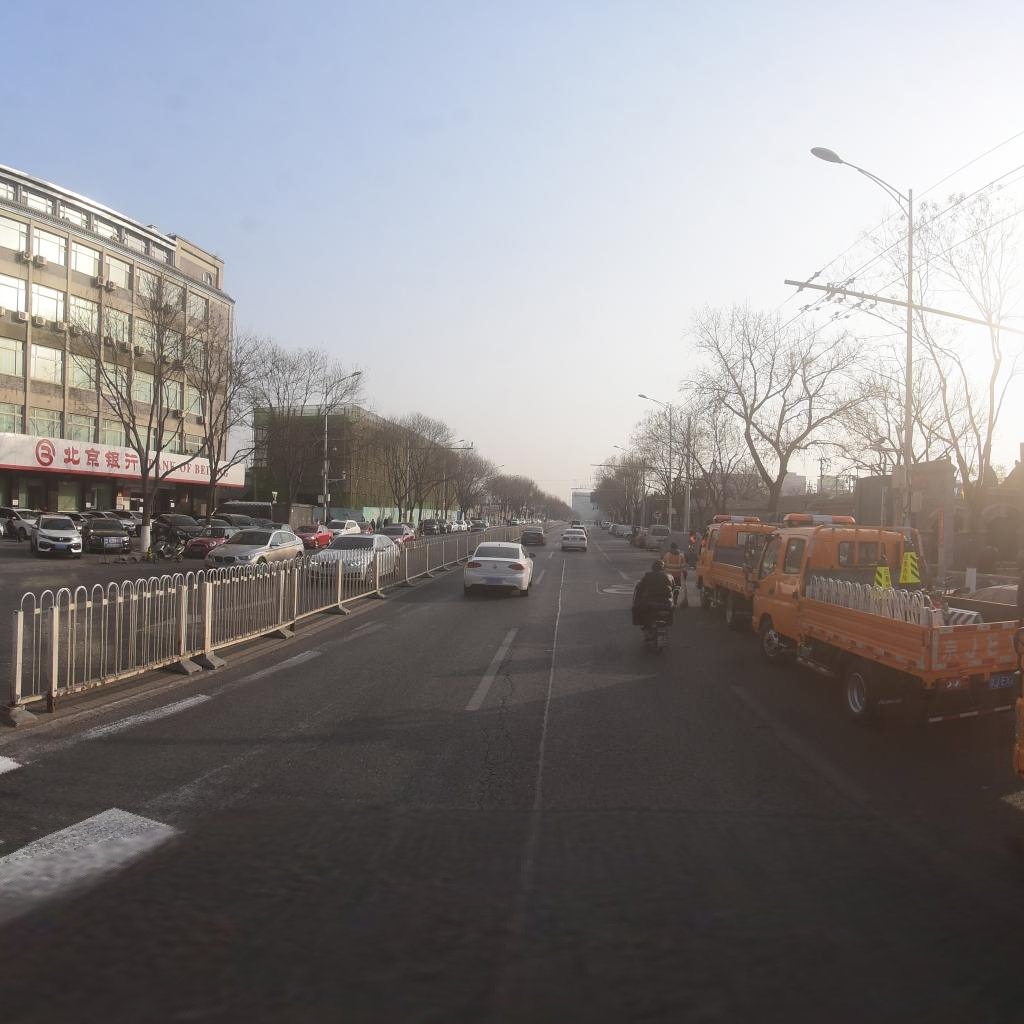
Region: Xicheng
Road damage annotations: alligator crack, longitudinal patch